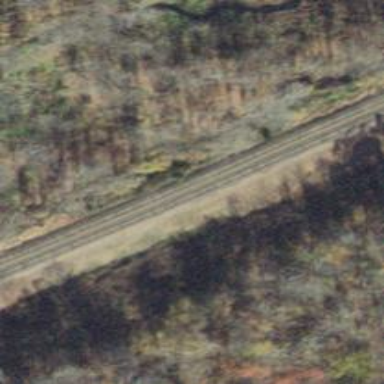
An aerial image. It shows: Railway siding with rails.